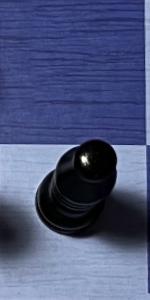
Label: Bishop_Black